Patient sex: F
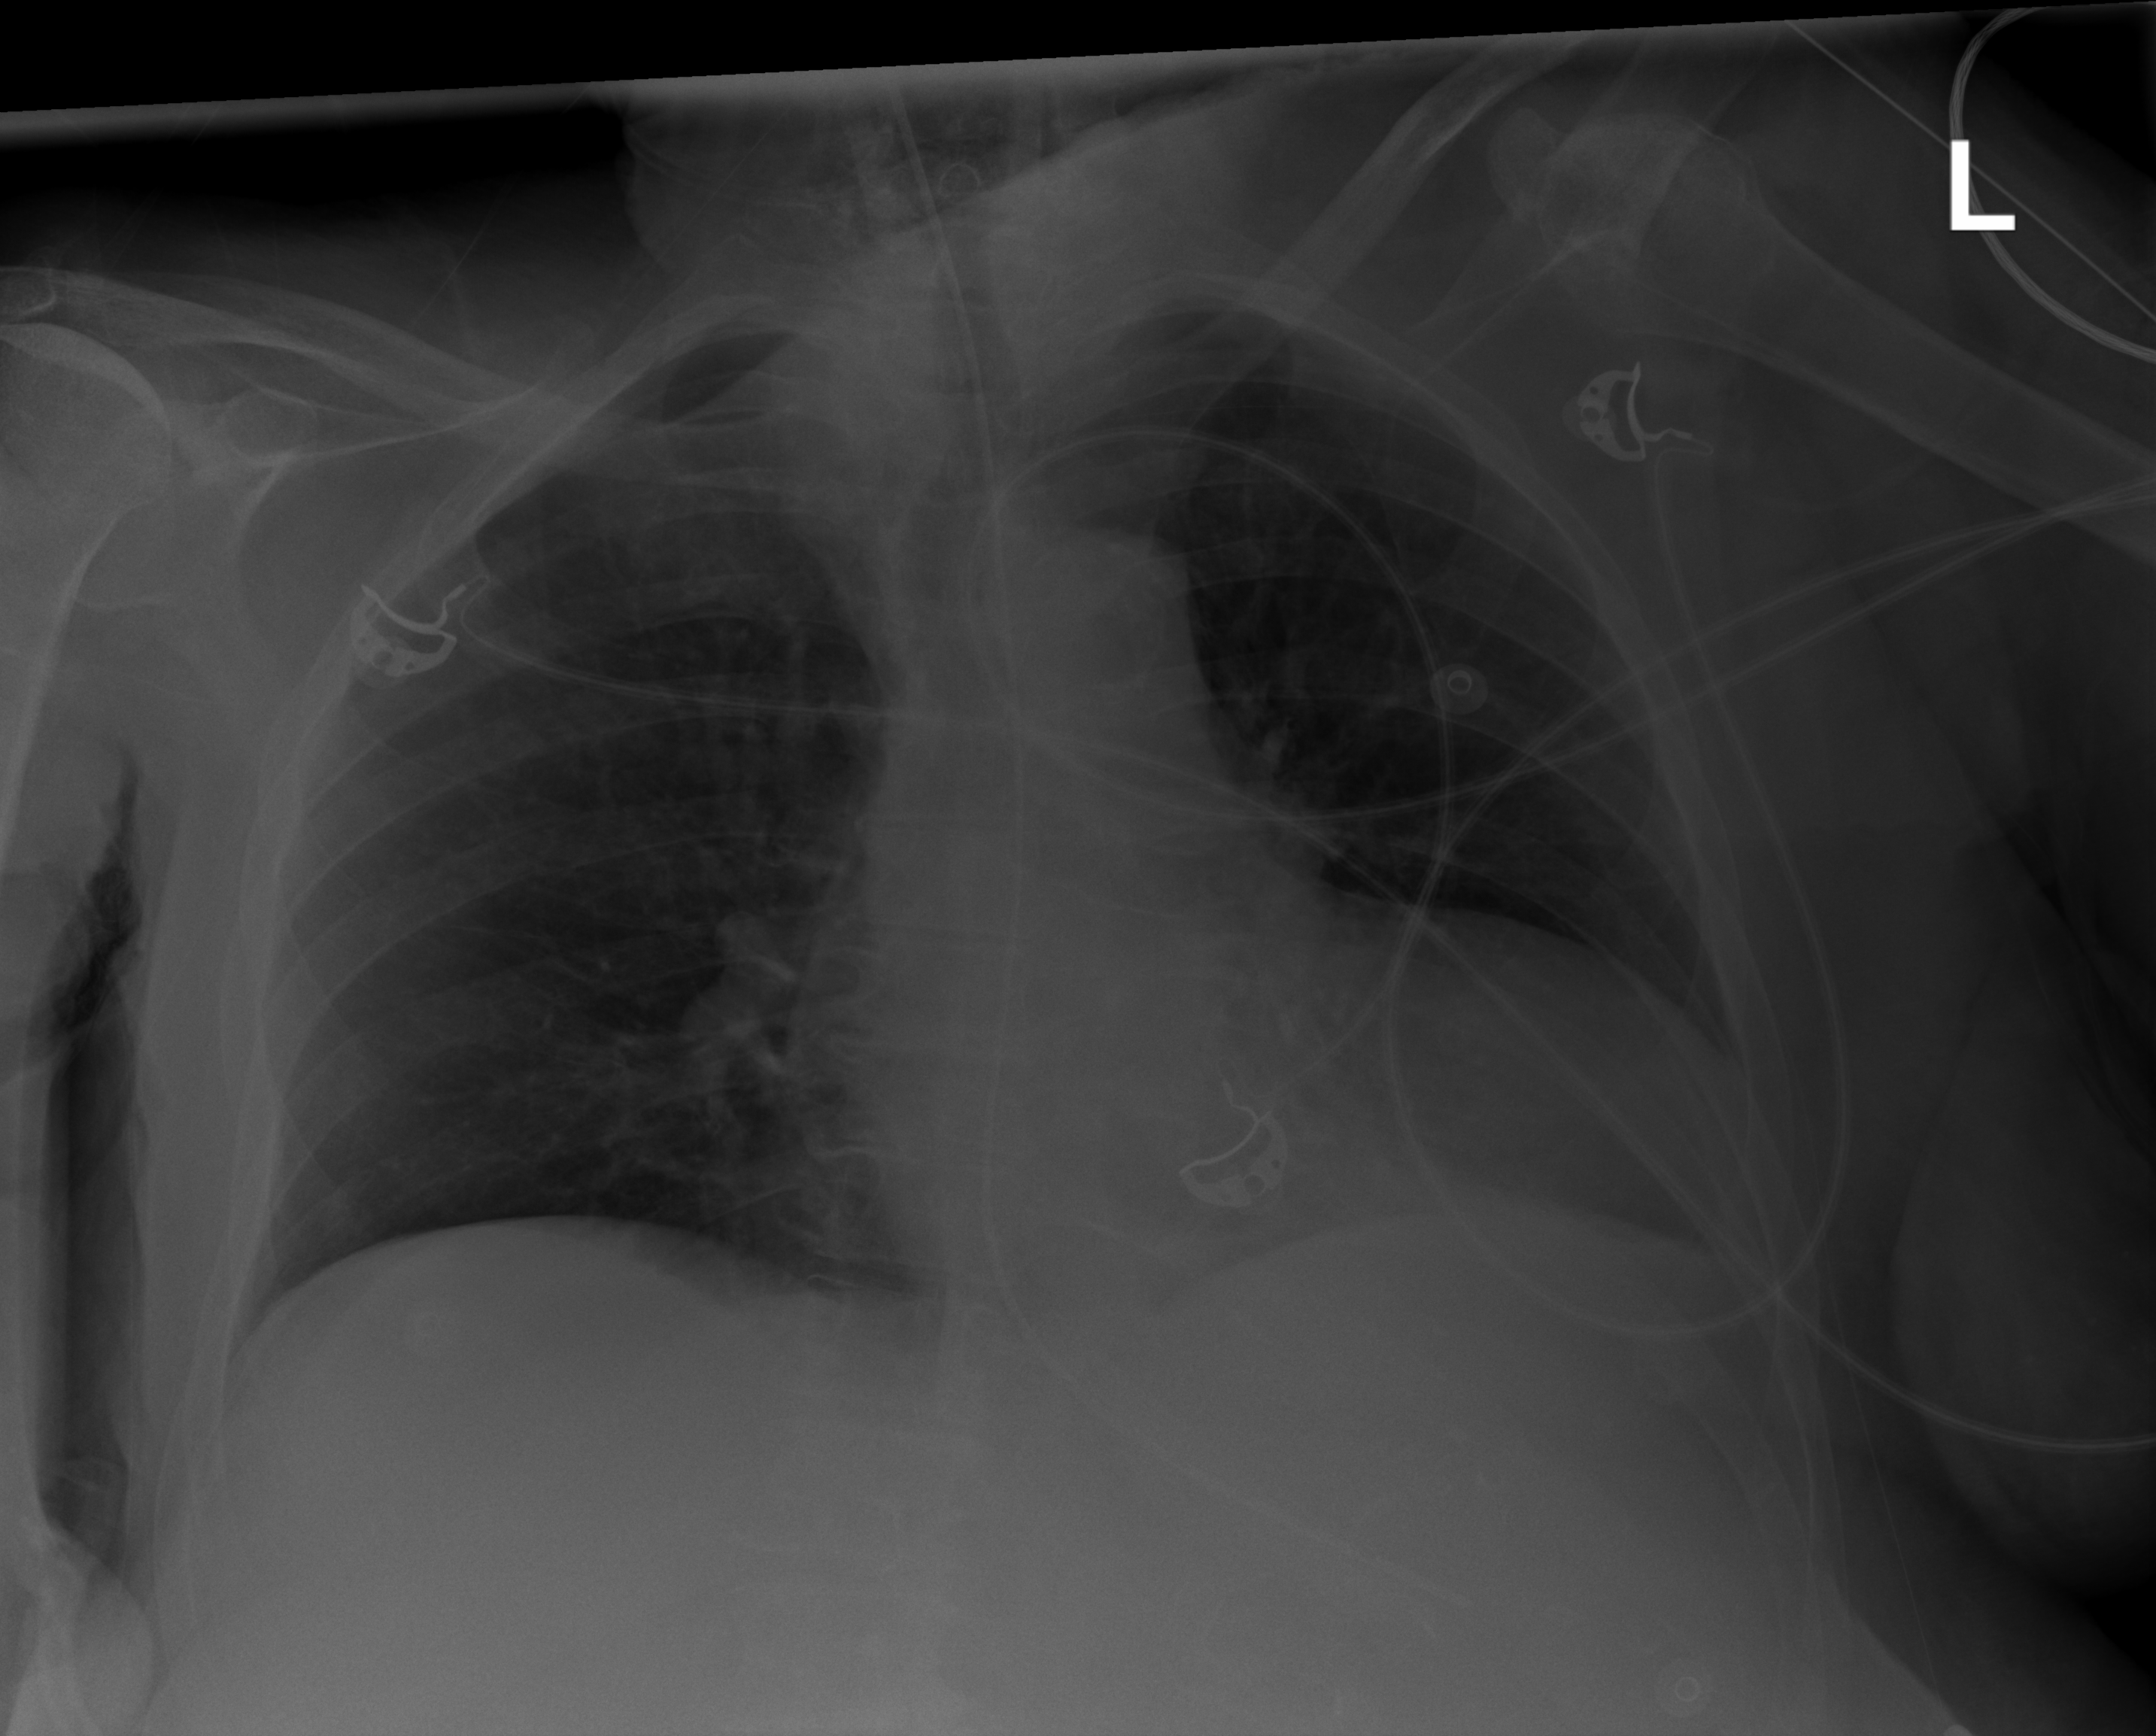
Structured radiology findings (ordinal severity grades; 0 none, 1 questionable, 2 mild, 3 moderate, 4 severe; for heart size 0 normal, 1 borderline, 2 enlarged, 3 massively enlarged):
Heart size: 2
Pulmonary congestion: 0
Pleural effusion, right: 0
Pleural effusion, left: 1
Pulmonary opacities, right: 0
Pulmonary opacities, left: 0
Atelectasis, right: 0
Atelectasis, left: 1